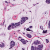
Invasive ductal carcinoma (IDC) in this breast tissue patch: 1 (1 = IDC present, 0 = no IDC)